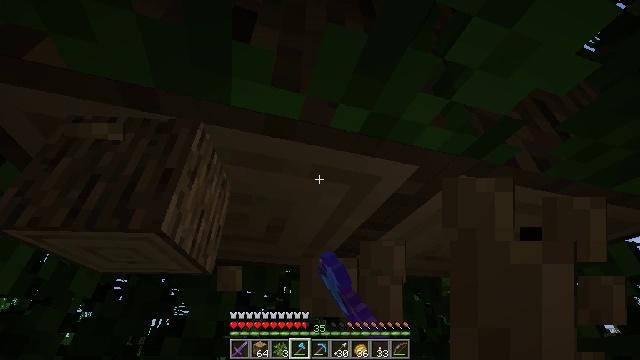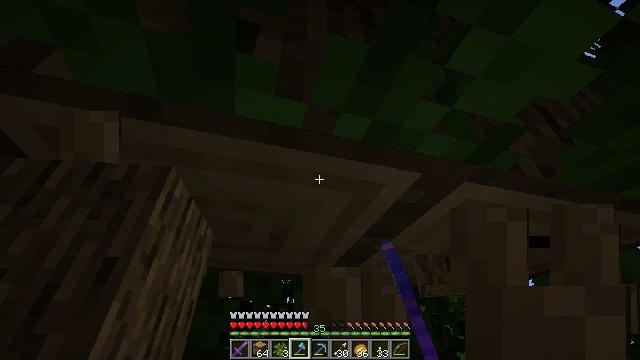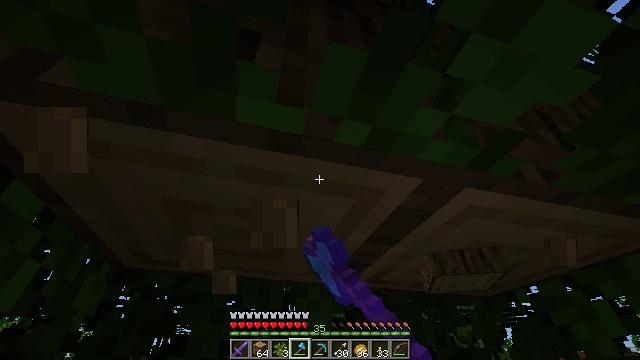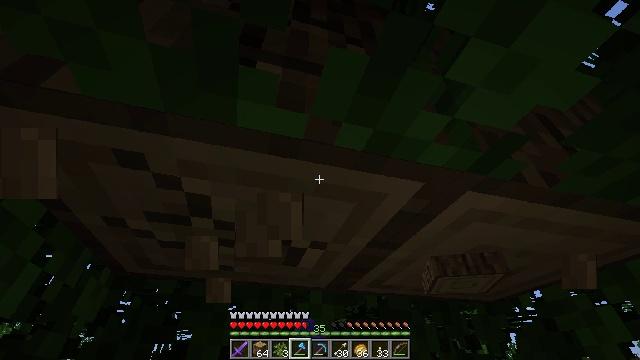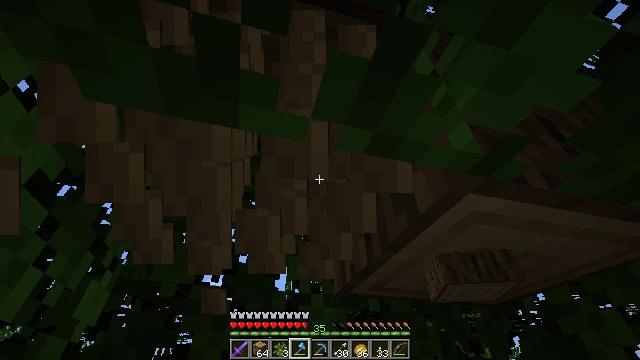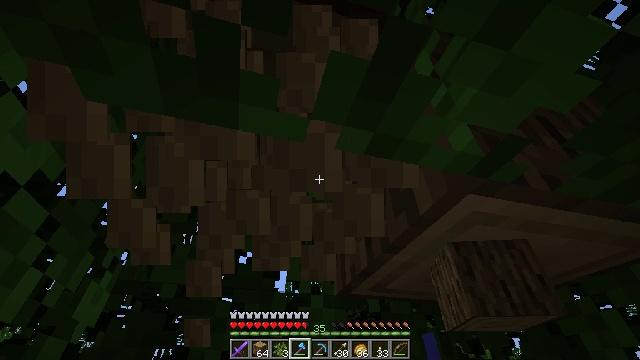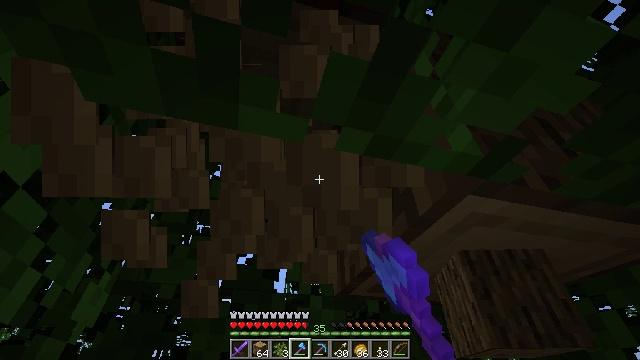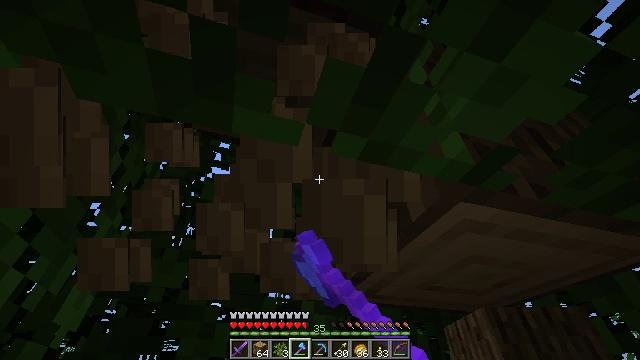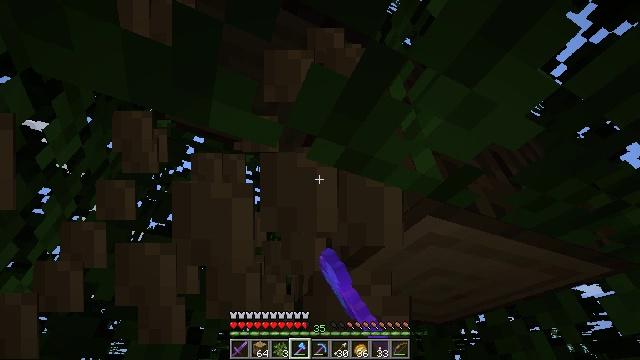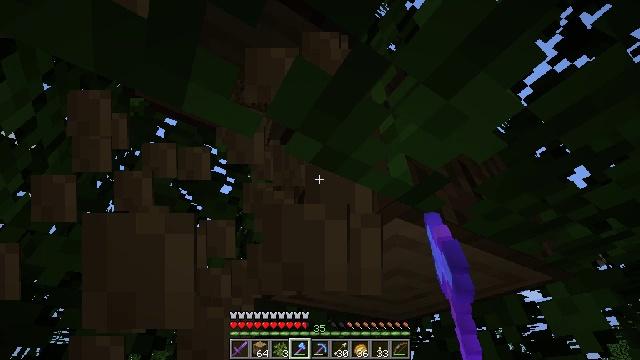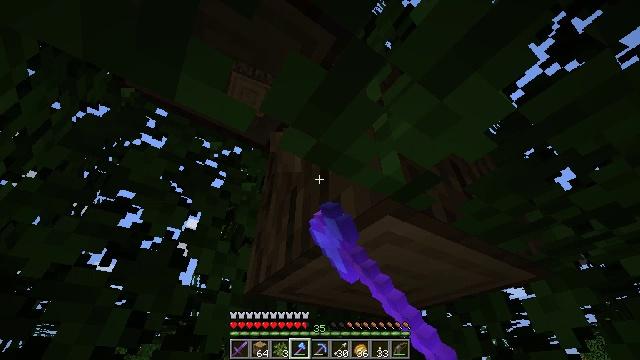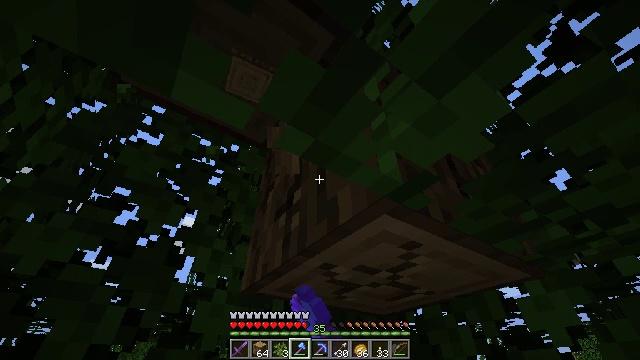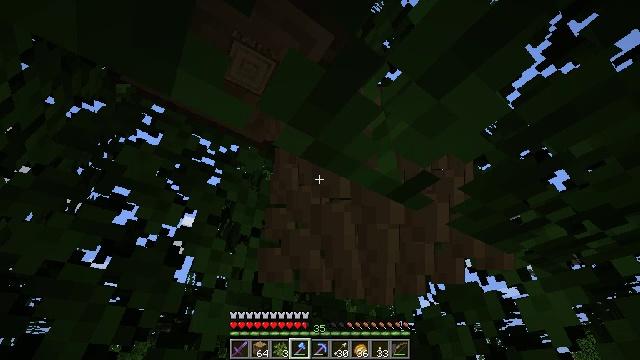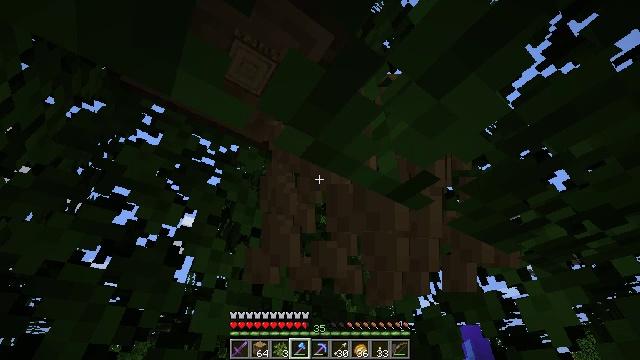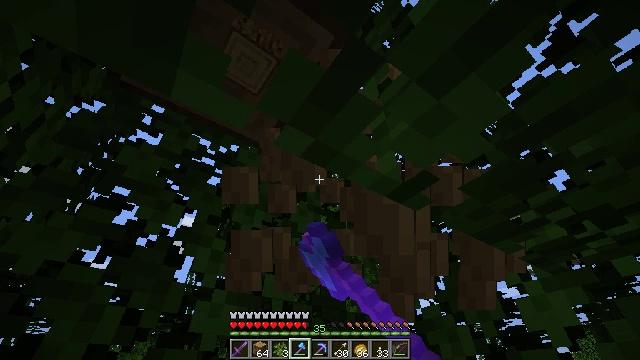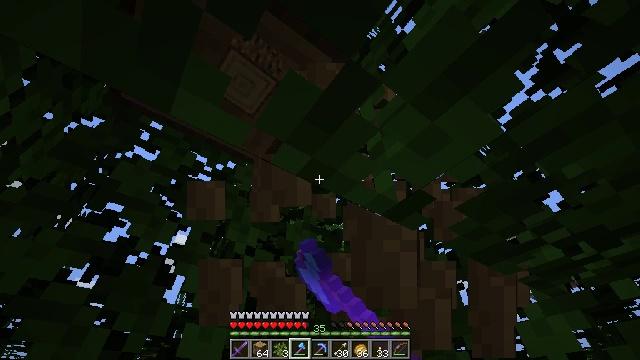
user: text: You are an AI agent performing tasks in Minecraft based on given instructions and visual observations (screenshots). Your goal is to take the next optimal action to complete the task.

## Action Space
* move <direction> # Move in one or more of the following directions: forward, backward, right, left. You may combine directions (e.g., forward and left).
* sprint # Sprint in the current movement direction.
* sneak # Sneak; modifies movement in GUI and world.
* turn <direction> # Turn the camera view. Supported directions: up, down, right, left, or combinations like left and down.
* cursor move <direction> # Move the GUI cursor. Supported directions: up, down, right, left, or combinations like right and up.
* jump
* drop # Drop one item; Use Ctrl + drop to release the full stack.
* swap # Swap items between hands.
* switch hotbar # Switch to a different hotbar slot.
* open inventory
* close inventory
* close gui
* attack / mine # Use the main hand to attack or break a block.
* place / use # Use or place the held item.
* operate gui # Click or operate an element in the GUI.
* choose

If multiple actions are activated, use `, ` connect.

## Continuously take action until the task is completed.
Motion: motion action
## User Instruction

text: Mine the oak log.
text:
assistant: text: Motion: turn up, attack / mine
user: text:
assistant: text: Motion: turn up, attack / mine
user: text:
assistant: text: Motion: attack / mine
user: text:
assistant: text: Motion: attack / mine
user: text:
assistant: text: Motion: attack / mine
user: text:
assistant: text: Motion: attack / mine
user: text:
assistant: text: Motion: turn right, attack / mine
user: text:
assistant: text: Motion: turn right and up, attack / mine
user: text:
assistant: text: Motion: turn right, attack / mine
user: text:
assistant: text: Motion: turn right, attack / mine
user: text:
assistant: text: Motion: attack / mine
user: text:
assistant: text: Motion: attack / mine
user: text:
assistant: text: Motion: attack / mine
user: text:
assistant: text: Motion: attack / mine
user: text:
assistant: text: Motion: turn right and up, attack / mine
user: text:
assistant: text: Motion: turn left and up, attack / mine
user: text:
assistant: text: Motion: turn left and up, attack / mine
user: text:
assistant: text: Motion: attack / mine